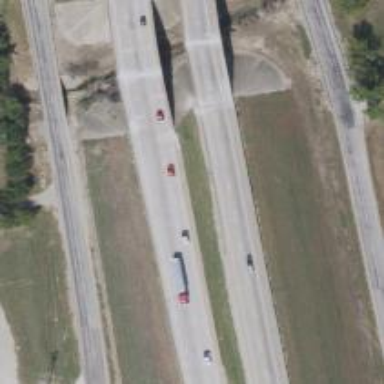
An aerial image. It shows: Bridge over motorway.